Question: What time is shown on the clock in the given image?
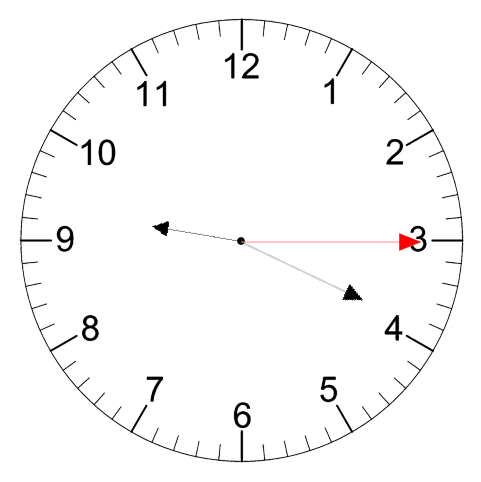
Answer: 09:19:15